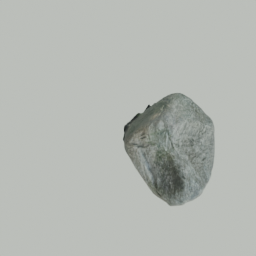
Label: nature